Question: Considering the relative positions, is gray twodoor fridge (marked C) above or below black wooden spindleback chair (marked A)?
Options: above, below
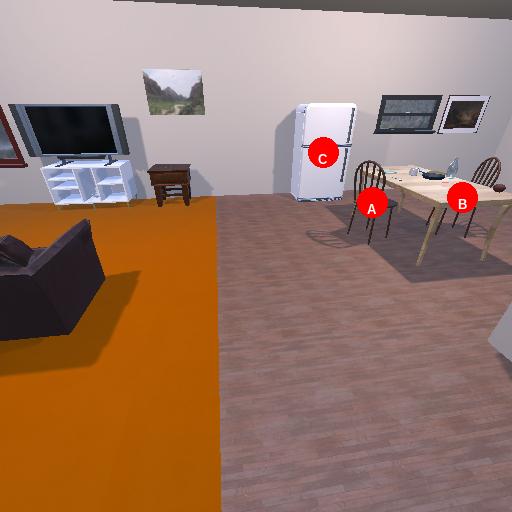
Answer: above